Aerial crown-view tile of a tropical tree (Barro Colorado Island, Panama), acquired 20240918:
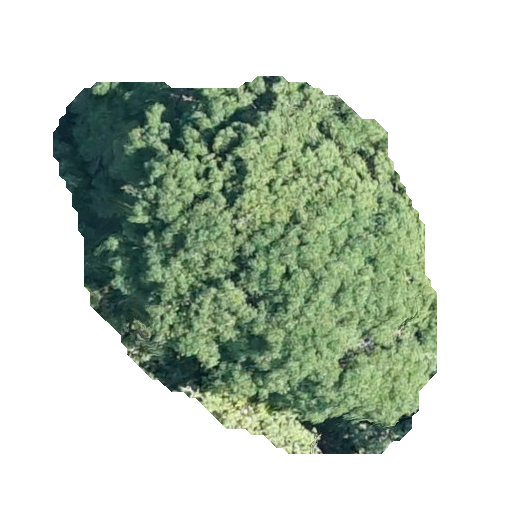
Species: Handroanthus guayacan
GBIF accepted scientific name: Handroanthus guayacan
Crown area: 169.518 m²